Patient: sex F, age 61
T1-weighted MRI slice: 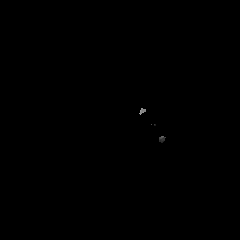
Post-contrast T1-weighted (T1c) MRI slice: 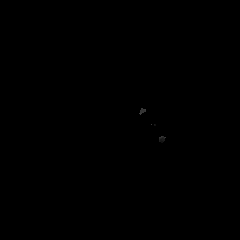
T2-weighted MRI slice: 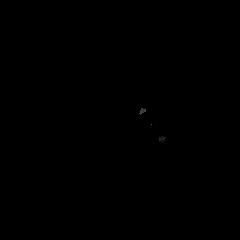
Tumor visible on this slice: no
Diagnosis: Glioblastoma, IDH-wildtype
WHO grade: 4